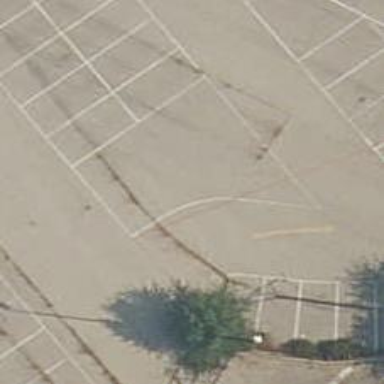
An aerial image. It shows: Road serving as parking aisle.